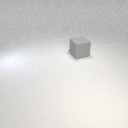
large gray rubber cube